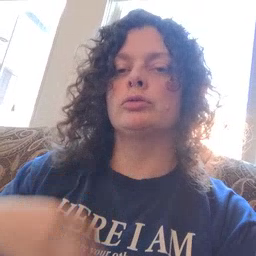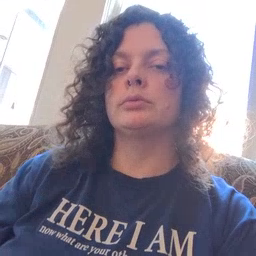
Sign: shirt